Field crop: maize
Growth stage: 2
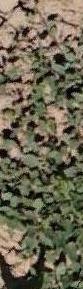
Species: convolvulus